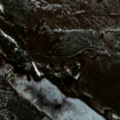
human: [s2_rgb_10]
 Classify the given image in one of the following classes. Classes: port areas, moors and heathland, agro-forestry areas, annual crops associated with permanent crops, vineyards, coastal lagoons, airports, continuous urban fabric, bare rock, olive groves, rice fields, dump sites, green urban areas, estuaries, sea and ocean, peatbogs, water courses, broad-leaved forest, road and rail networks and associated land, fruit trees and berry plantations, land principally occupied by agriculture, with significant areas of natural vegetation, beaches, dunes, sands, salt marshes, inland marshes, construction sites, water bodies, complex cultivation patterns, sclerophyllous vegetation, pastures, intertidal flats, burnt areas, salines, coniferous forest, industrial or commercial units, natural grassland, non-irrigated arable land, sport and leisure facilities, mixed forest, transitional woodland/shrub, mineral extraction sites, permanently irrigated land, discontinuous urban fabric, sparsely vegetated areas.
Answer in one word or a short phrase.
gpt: coniferous forest, mixed forest, transitional woodland/shrub, water bodies